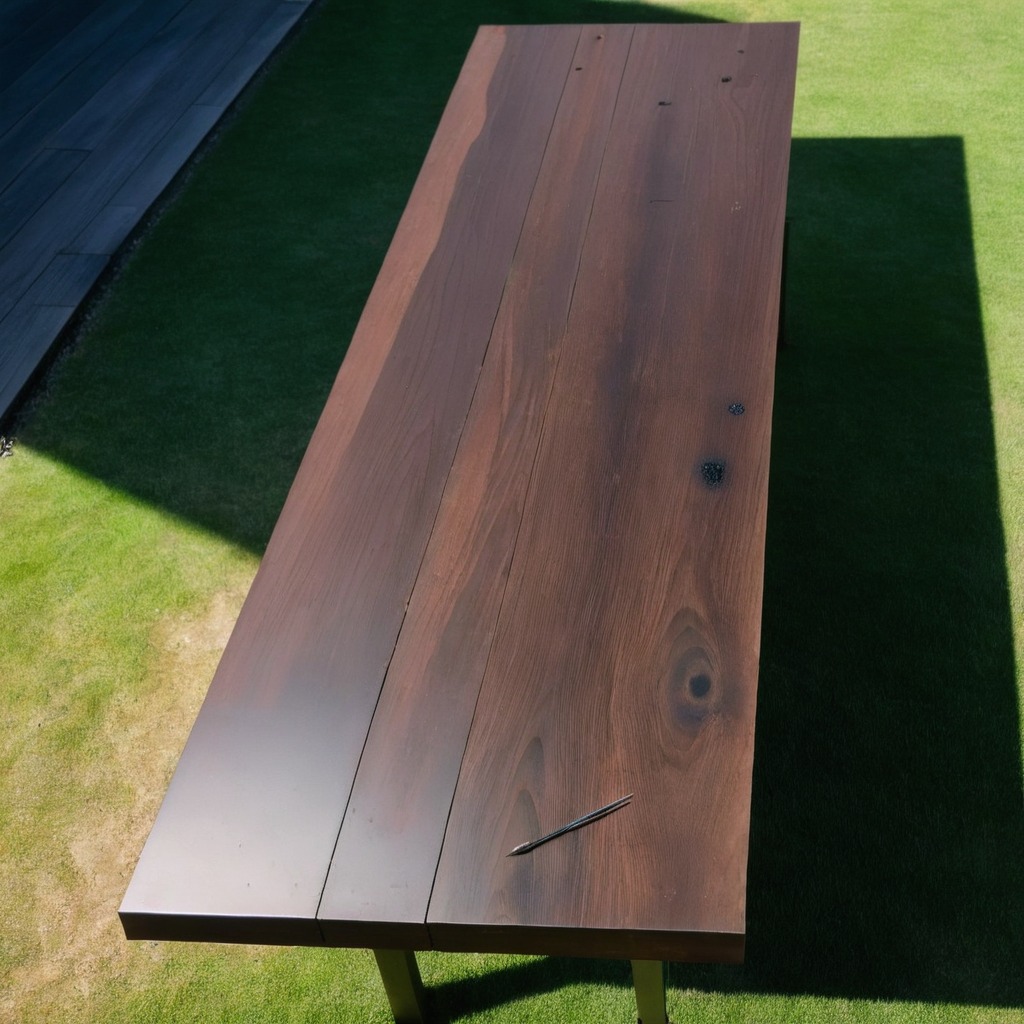
An iron nail is lying on the wooden table.